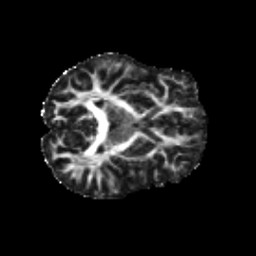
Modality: FA
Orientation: axial
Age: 30
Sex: male
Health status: healthy
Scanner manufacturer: siemens
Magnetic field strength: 3 T
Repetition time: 8.6 s
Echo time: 0.095 s